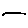
Label: line